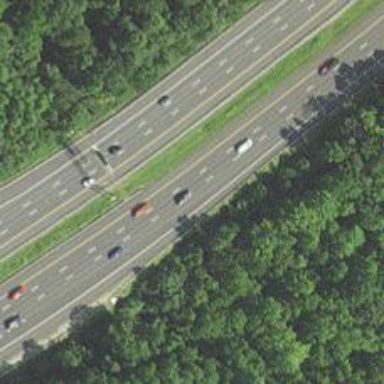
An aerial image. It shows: Asphalt bridge on motorway.